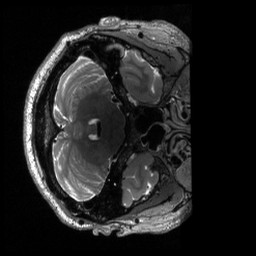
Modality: T2w
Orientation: axial
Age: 26
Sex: male
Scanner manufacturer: siemens
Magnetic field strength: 3 T
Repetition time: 3.2 s
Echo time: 0.563 s